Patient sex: M
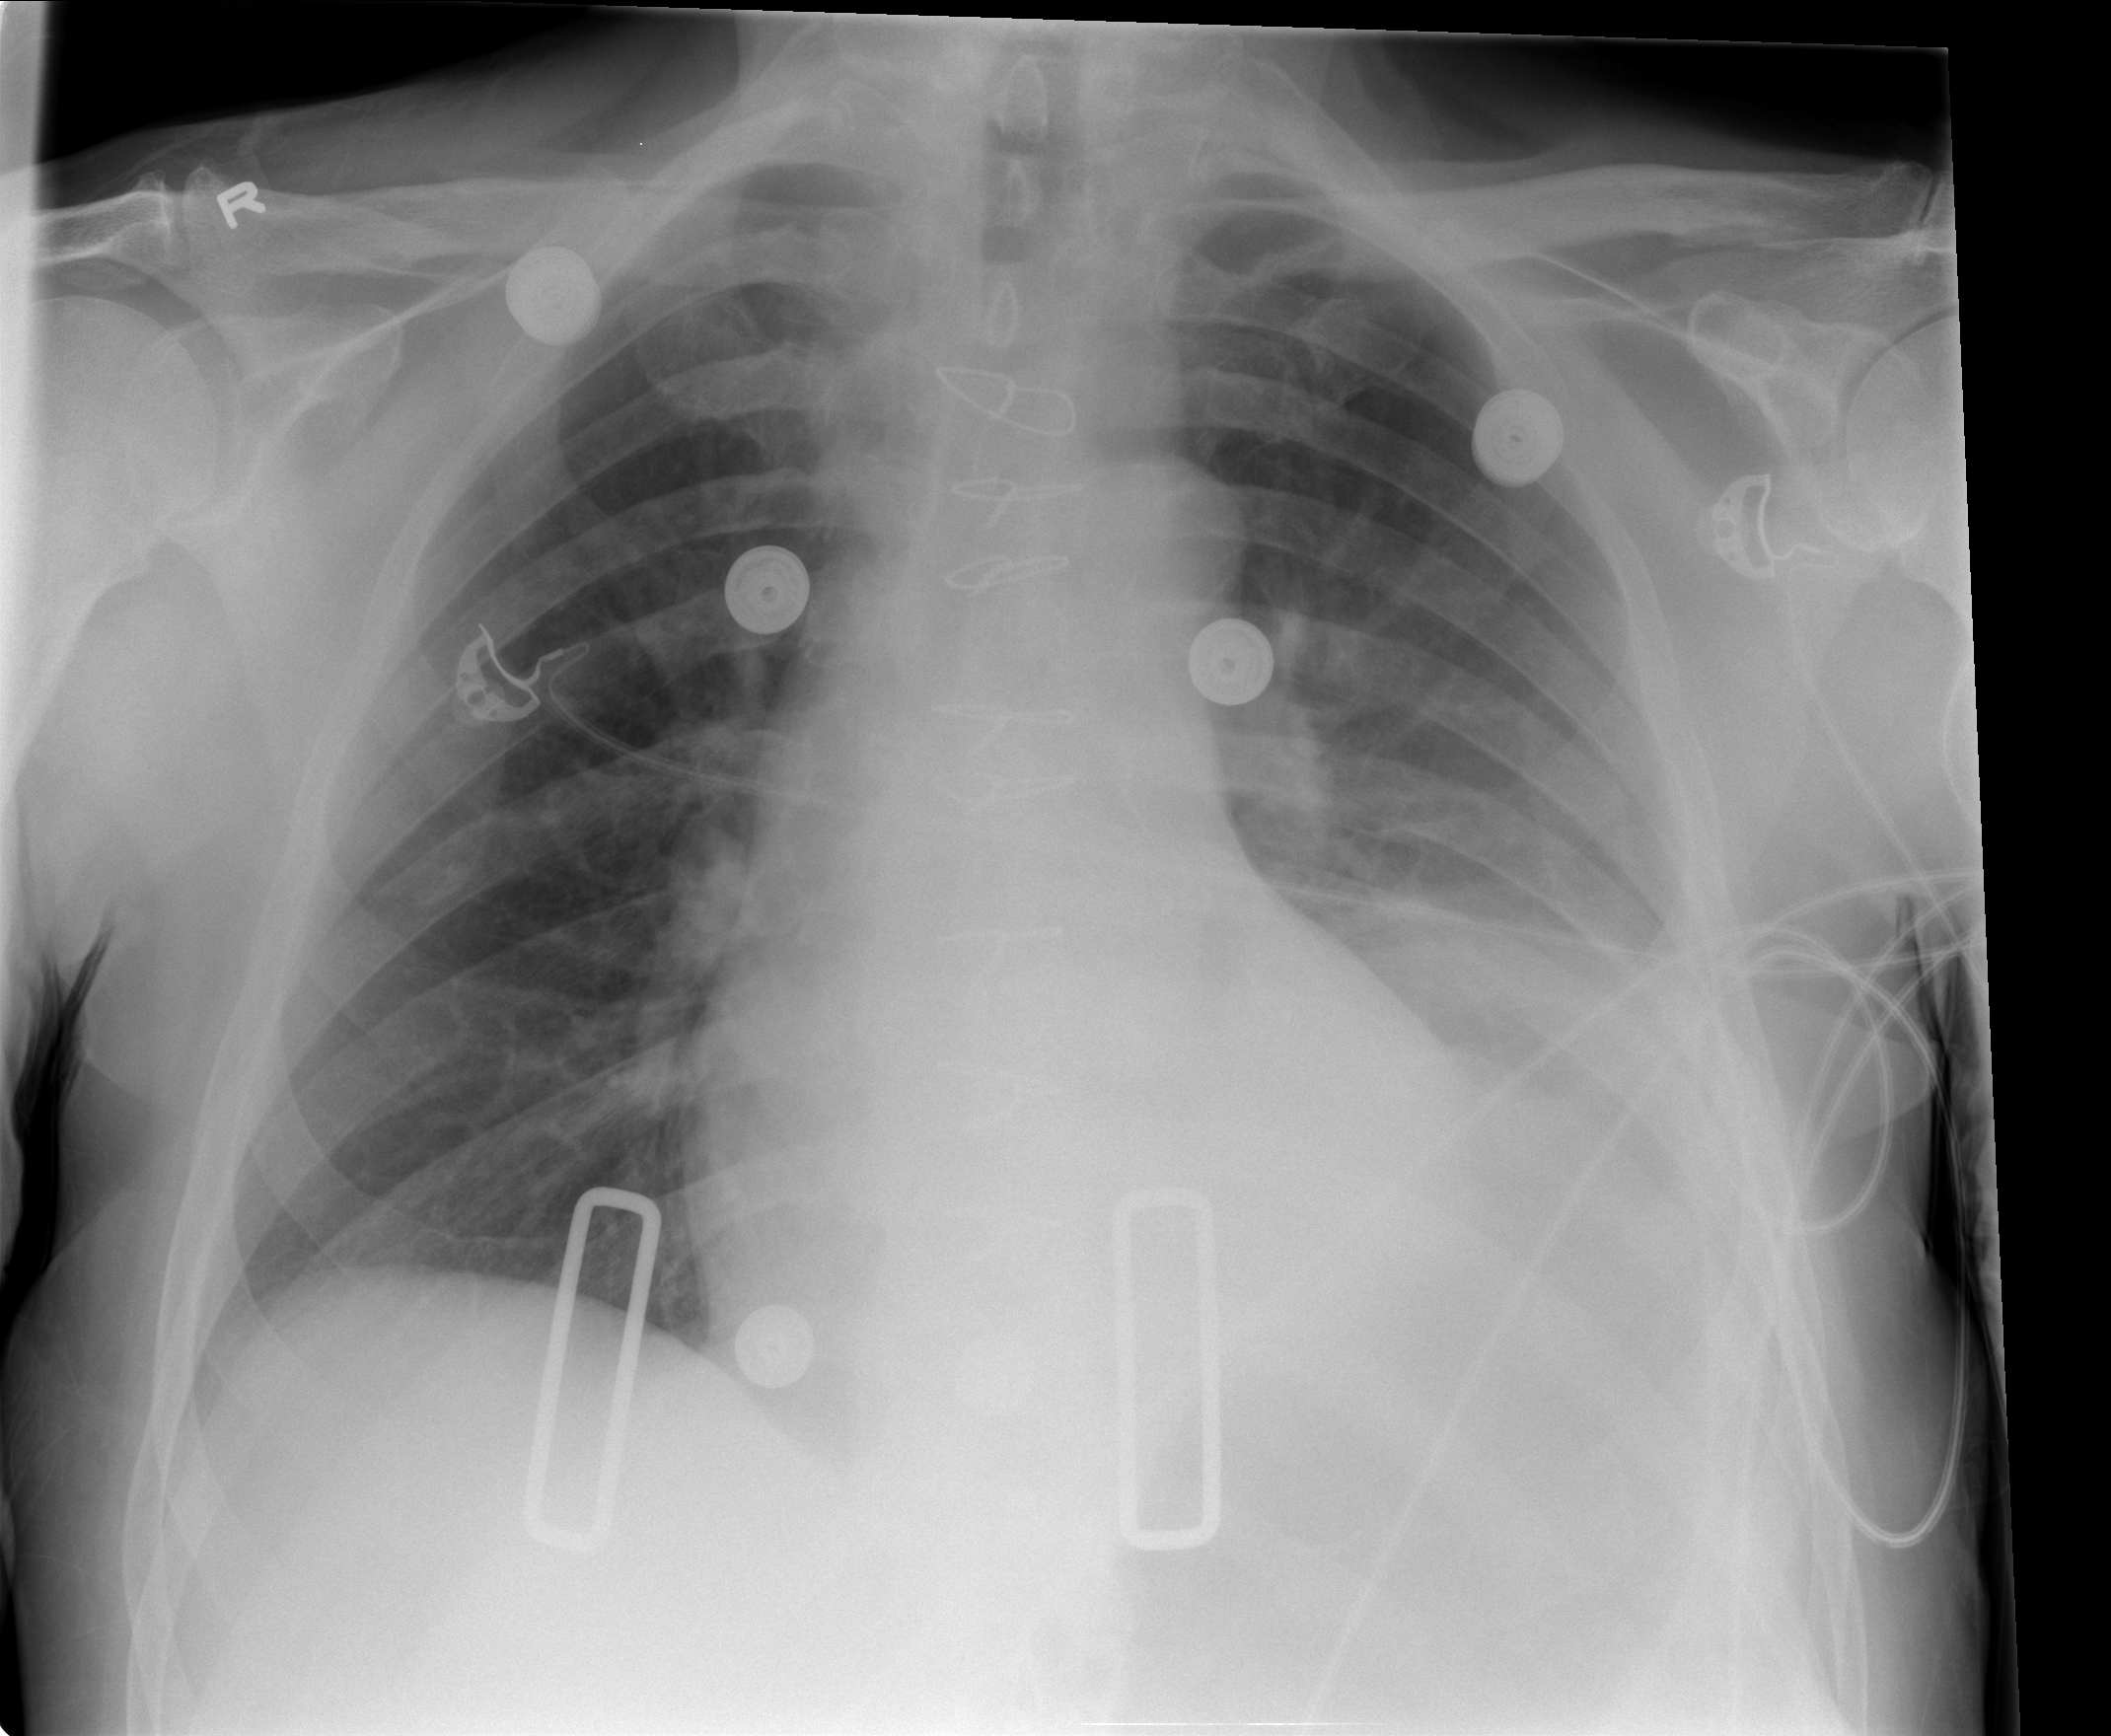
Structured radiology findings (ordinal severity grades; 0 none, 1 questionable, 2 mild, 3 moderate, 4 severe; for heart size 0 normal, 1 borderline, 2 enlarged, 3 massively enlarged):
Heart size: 1
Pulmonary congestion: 0
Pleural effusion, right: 0
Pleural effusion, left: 2
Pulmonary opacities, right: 0
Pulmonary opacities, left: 0
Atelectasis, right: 0
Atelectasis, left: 2